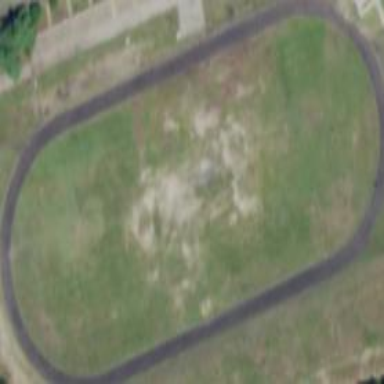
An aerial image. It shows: Paved track for leisure land.